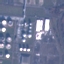
Land use / land cover: Industrial